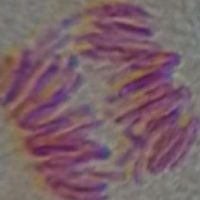
Label: anaphase